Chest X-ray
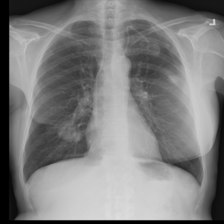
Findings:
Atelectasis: negative
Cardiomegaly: negative
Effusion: negative
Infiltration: negative
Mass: negative
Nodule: negative
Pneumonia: negative
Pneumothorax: negative
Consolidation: negative
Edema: negative
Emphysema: negative
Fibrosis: negative
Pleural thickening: negative
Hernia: negative